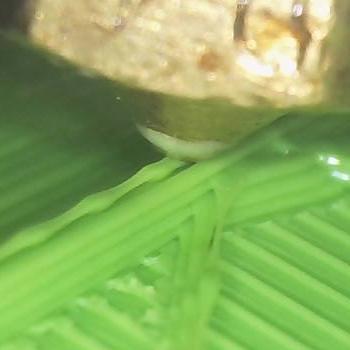
Flow rate: 39%